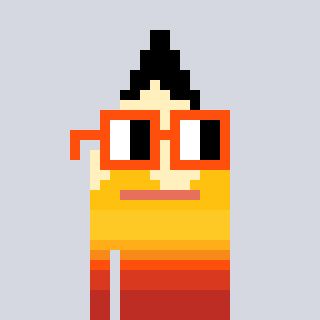
a pixel art character with square orange glasses, a pencil-shaped head and a yellow-colored body on a cool background